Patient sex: F
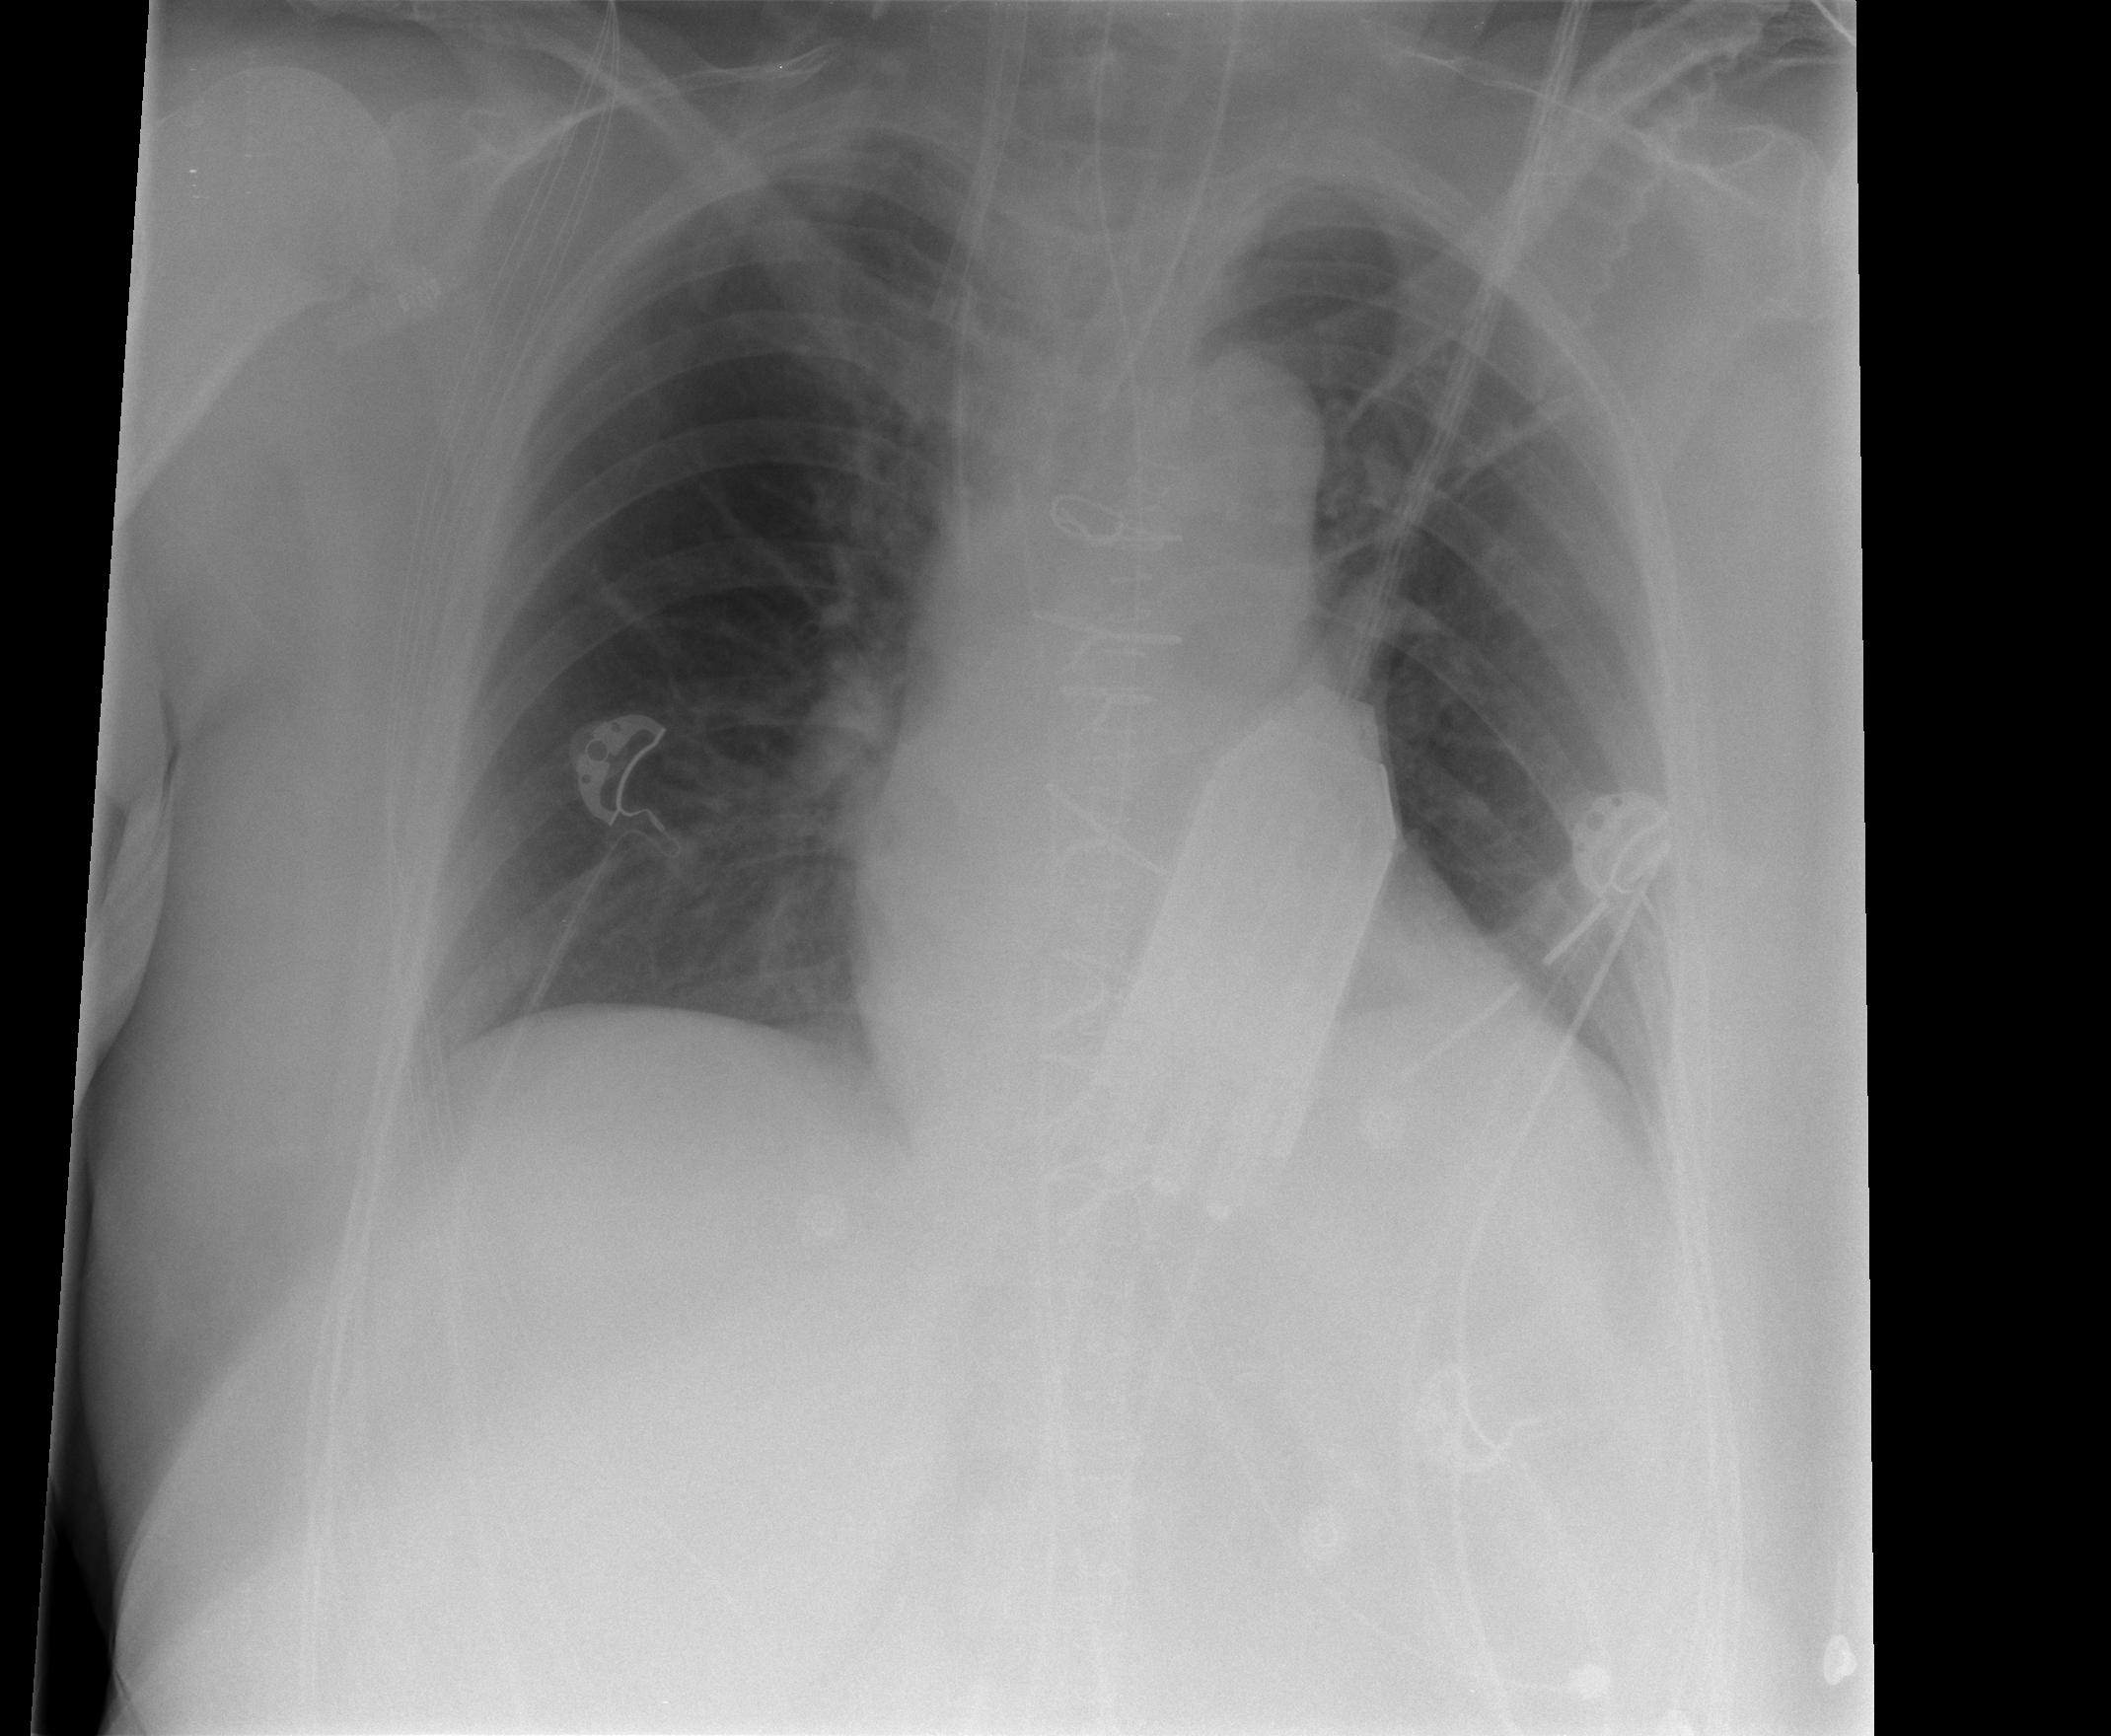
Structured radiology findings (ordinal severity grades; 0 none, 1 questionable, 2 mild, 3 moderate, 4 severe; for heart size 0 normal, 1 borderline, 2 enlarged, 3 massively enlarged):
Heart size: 1
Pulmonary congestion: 0
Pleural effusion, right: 0
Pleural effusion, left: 1
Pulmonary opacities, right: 0
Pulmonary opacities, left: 0
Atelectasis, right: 0
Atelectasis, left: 0